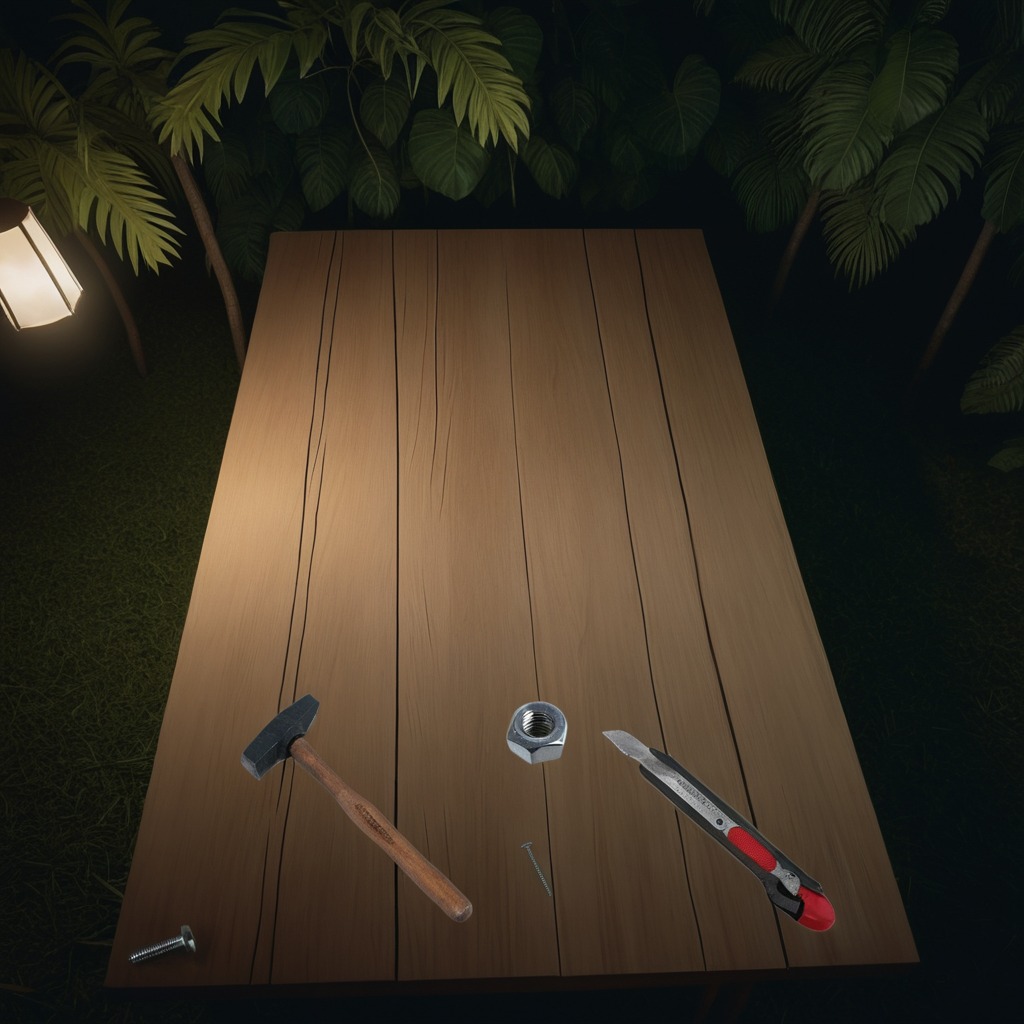
A utility knife, a metal machine screw, an iron nail, a hammer, and a metal nut are lying on the wooden table.